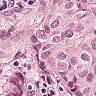
Metastatic tissue present: yes